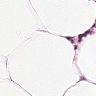
Metastatic tissue present: no